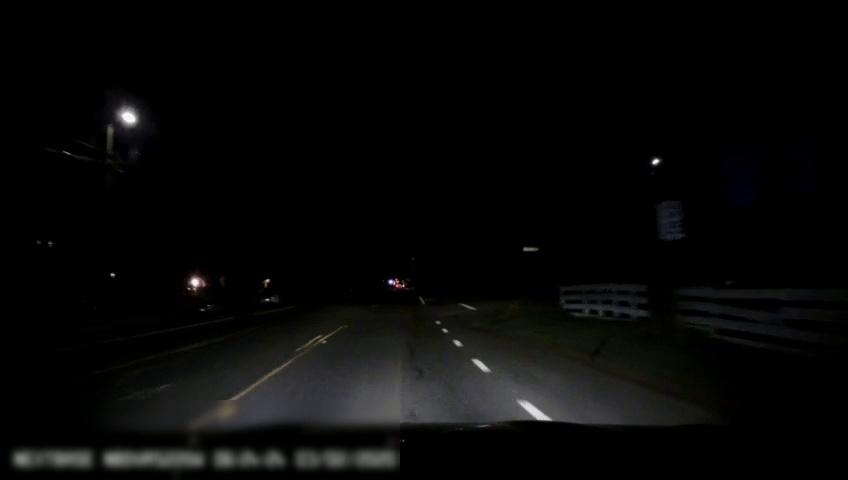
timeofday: Night
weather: Other
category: Drivable Space
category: Vehicles | SUV
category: Vehicles | Car
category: Lanes | Current Lane
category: Lanes | Current Lane
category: Lanes | Alternate Lane
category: Lanes | Alternate Lane
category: Lanes | Alternate Lane
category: Traffic | Signs